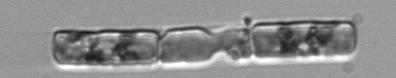
Label: Guinardia_delicatula